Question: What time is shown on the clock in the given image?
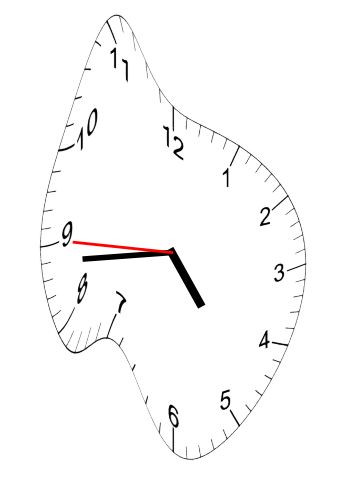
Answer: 04:43:45